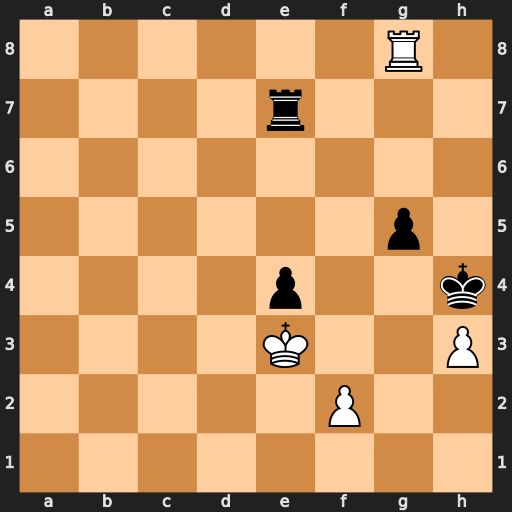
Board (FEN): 6R1/4r3/8/6p1/4p2k/4K2P/5P2/8
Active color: w
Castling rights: -
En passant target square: -
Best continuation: Rh8+ Rh7 Rxh7#